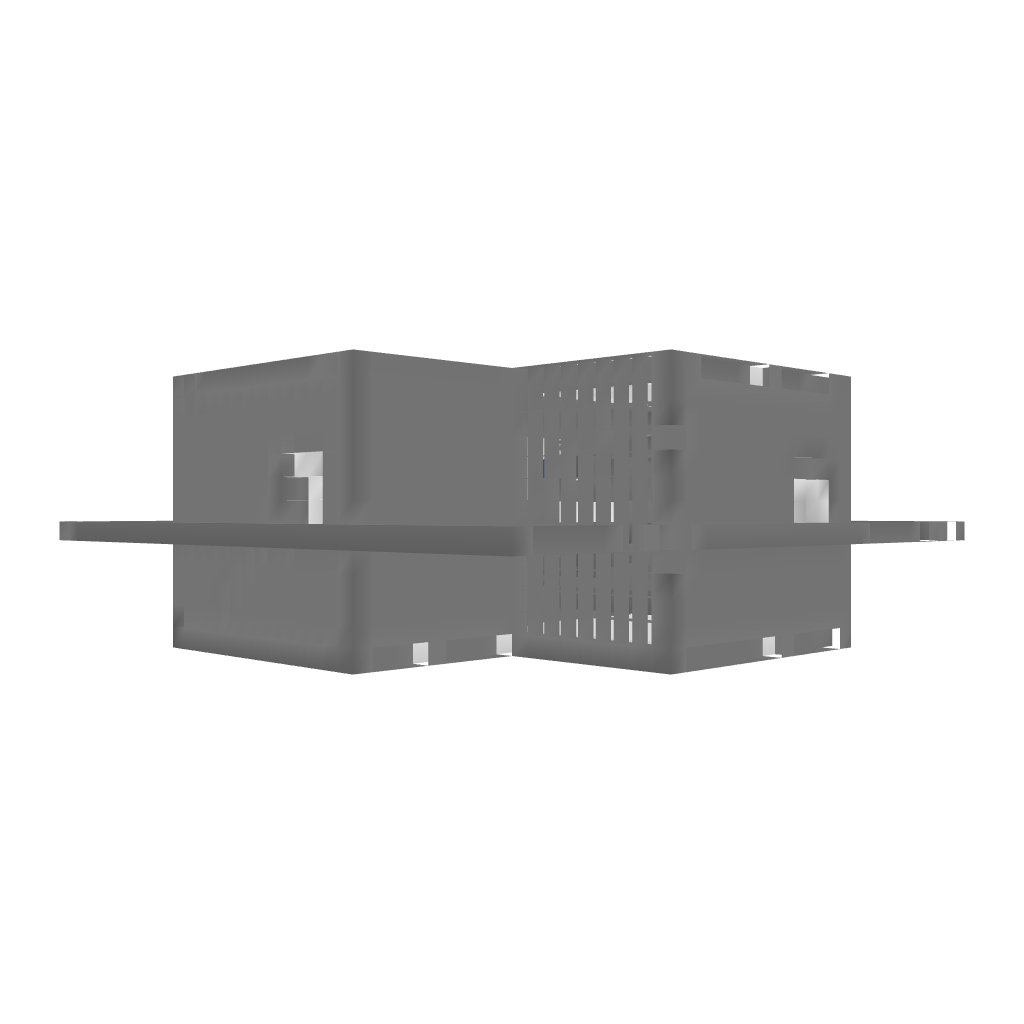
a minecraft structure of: Redstone torch key 4 door system bad low quality